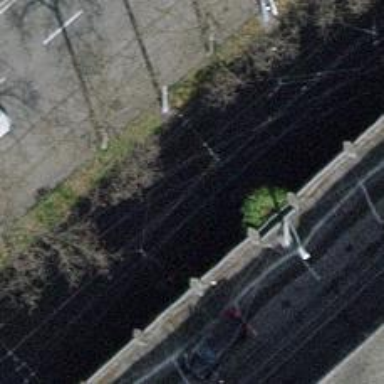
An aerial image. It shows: Service road in tram yard with electrified contact line.